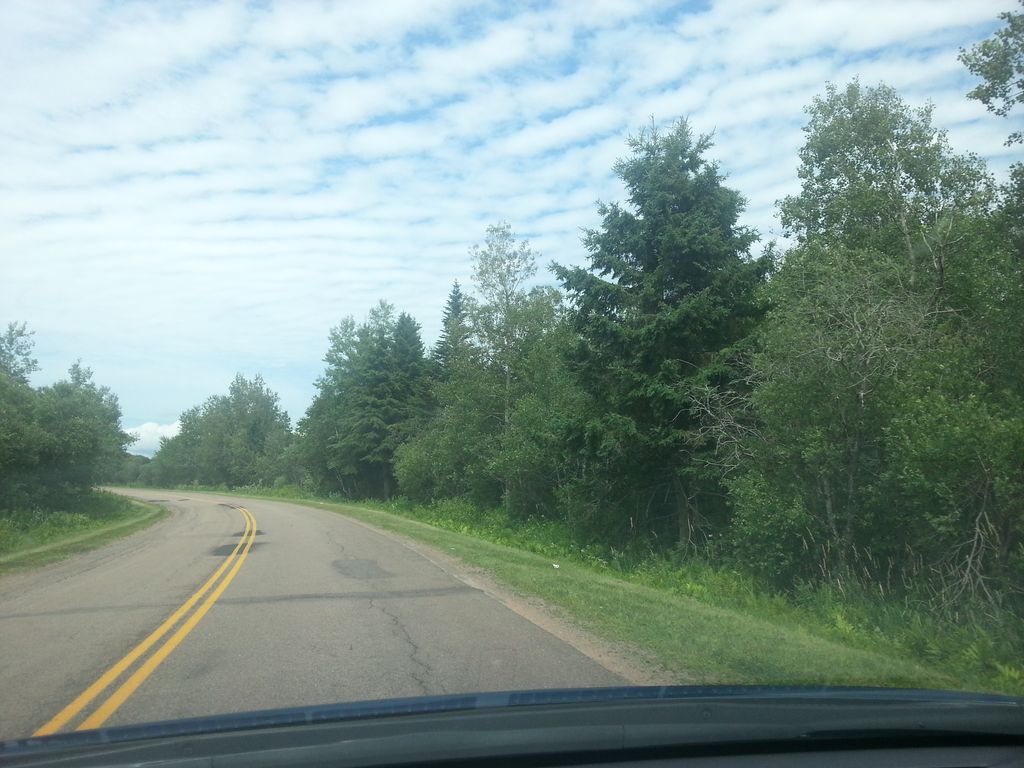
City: charlottetown